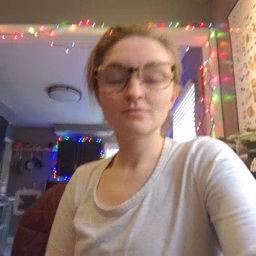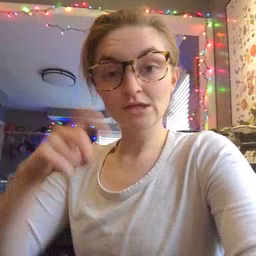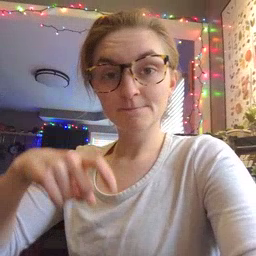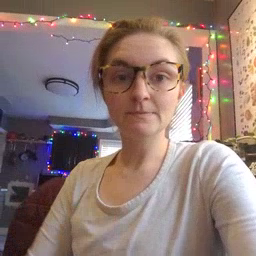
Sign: time